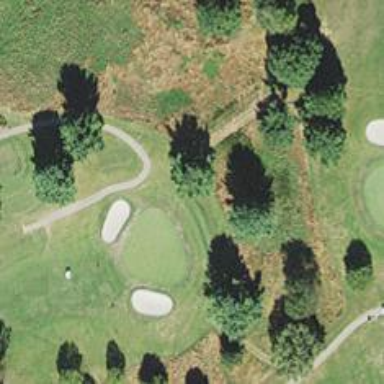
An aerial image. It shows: Path for both road and golf.